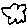
Label: cloud